Question: Static files don't load to the django website deployed on fastcomet, with cpanel
The site is deployed and seemly works well in the other regards, loads from the database, redirects to pages but it doesn't not load any css, javascript or images, it's bare html, I have tried changing '{% load static %}' to '{% load staticfiles %}' in all pages, and vice-versa and setting direct directory to the staticfiles folder in the settings file, it works perfectly fine in my localhost, I don't know what could be the problem.
Static and Media files in 'settings.py' file:
'''
STATIC_URL = '/static/'
STATIC_ROOT = os.path.join(BASE_DIR, 'staticfiles')
MEDIA_ROOT = os.path.join(BASE_DIR, 'media')
MEDIA_URL = '/media/'
'''
wsgi.py file
'''
import os
from django.core.wsgi import get_wsgi_application
os.environ.setdefault('DJANGO_SETTINGS_MODULE',
'aida_ganaderia_luz_y_sombra.settings')
application = get_wsgi_application()
'''
passenger_wsgi.py
'''
import os
import sys
sys.path.insert(0, os.path.dirname(__file__))
wsgi = imp.load_source('wsgi', 'aida_ganaderia_luz_y_sombra/wsgi.py')
application = wsgi.application
'''
current state:

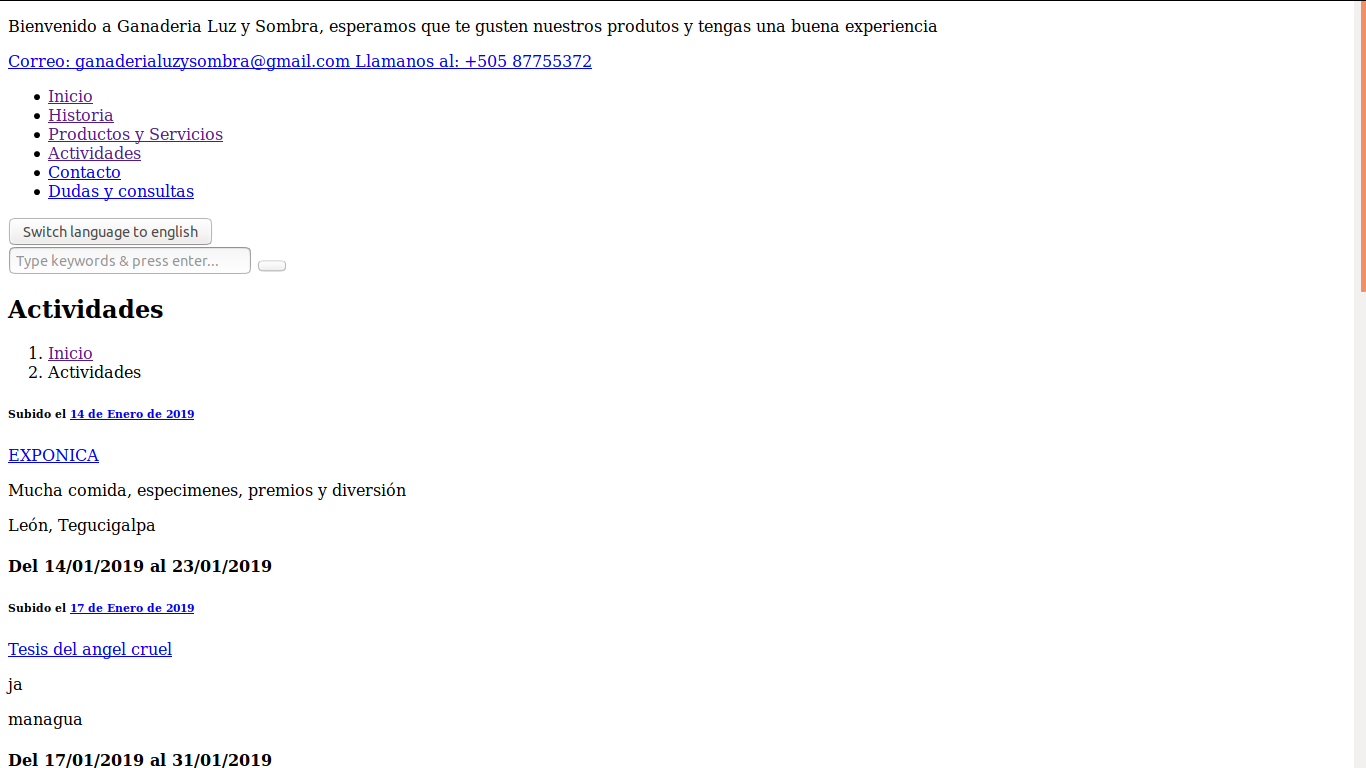
Answer: It is nice to meet a customer here in the Stack :)!
The issue you are experiencing is indeed caused by cPanel and the way how it handles python scripts. Probably every cPanel web hosting provider will also have if not the same then similar issues, so I believe this answer can be useful to all cPanel Python users.
I will try to keep the technical tone more softer since the matter involve quite a lot of technical subjects.
When you create a python application, cPanel creates two things:
1. Virtual Environment for your application
2. .htaccess file which is used to tell the web request how to connect to your application
Using this information we can outline two services that are taking part in the communication between your visitors and your python app - the web service and the python service.
The web service is simply mapping your domain to the python app start script using the .htaccess file stored in the document root of your domain and then the python service is processing your application's code logic. Once the result of the application's code is ready, python sends the result back to the web service which finally sends it to the visitor in the form of simple HTML file. (Not so different than how php actually works!)
When it comes to the static files the situation with those is different. Immediately after an HTML response is sent to your visitor, the HTML DOM tree is loaded in their browser.
Then the browser makes a request for every static resource used on the page - images, js files, css files and so on. However, the static resources are not handled by python so the web server recognize the request as a simple one that do not need routing to your python application.
In other words the web server expects that the static resources are located on the document root of your domain. However, they are not since the document root where all your python application files are deployed is different than the document root your domain is configured to work with. I know it sounds complicated, but it is really a matter of understanding the technology and configuring your application.
You have two choices here.
1. You can take the folder containing your static resources and deploy it in the document root of your domain.
For example:
---
The primary domain for your account is example.com. It is configured to work with the public_html directory (document root) of your account which translates to the following absolute path:
'''
/home/user/public_html
'''
Your python app is deployed in a folder outside that one - for example MyPythonApp with the following absolute path:
'''
/home/user/MyPythonApp
'''
The folder holding your static resources is initially within the folder of the python app:
'''
/home/user/MyPythonApp/static/
'''
And the request to the static resource that results in 404 error look like that:
'''
GET http://example.com/static/styles.css
'''
By simply moving the "static" folder from /home/user/MyPythonApp/static to /home/user/public_html/ you will allow for the request to correctly fetch the resource.
---
1. You can change the document root of your domain to match the folder where the python application is deployed.
For this task however you will need our help and for that I would like to kindly ask you to submit a ticket to our Technical Support Team so they can help you with that. If you prefer this option, please send them reference to this Question.
Best Regards!